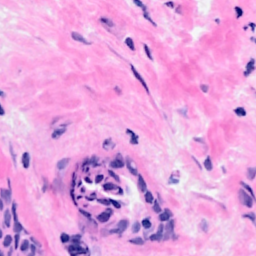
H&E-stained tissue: Breast